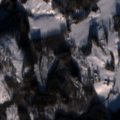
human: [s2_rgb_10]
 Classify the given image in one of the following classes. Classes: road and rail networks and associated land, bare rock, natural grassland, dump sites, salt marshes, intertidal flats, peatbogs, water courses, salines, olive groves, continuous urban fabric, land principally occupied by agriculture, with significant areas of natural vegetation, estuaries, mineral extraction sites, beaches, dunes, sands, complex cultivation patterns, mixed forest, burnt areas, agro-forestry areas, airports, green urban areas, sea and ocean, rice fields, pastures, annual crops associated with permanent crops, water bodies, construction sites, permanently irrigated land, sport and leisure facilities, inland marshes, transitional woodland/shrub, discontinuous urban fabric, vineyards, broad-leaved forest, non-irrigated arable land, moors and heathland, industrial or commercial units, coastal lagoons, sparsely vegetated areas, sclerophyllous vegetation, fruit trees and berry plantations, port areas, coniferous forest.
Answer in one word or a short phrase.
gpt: land principally occupied by agriculture, with significant areas of natural vegetation, coniferous forest, mixed forest